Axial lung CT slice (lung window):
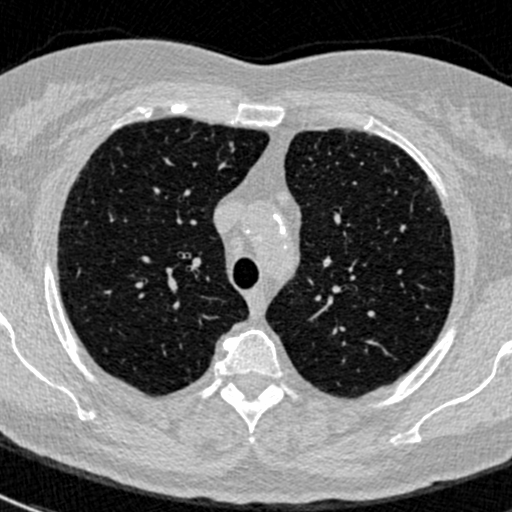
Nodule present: no